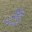
Label: 3